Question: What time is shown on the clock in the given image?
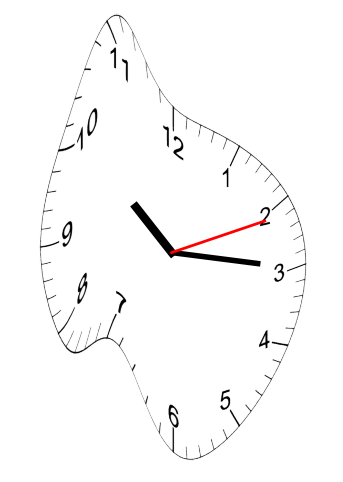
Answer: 10:15:11